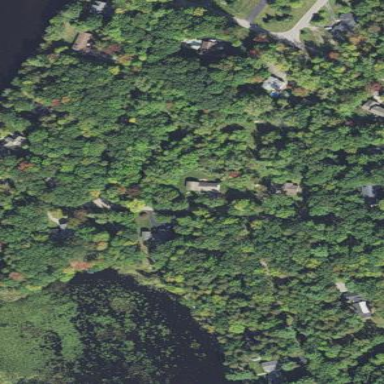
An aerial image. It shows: Serene woodland landscape.